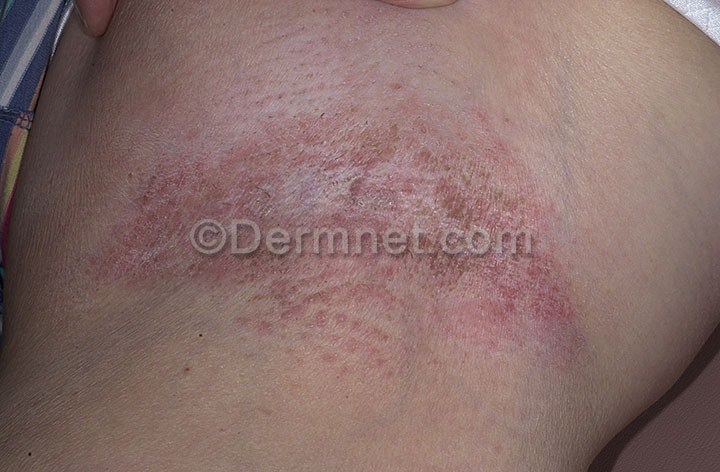
Disease: Psoriasis pictures Lichen Planus and related diseases